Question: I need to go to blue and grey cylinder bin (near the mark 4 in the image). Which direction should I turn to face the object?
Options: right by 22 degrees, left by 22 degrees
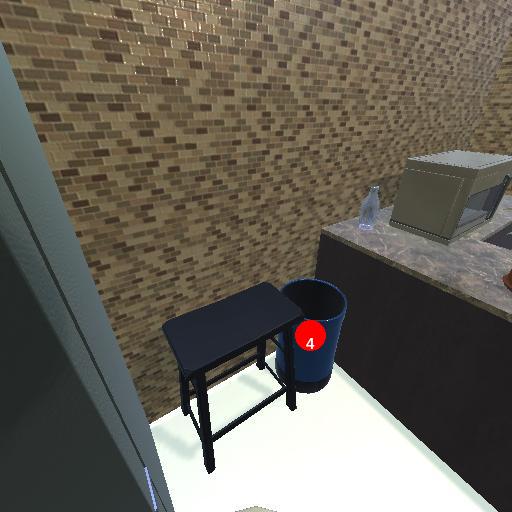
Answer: right by 22 degrees